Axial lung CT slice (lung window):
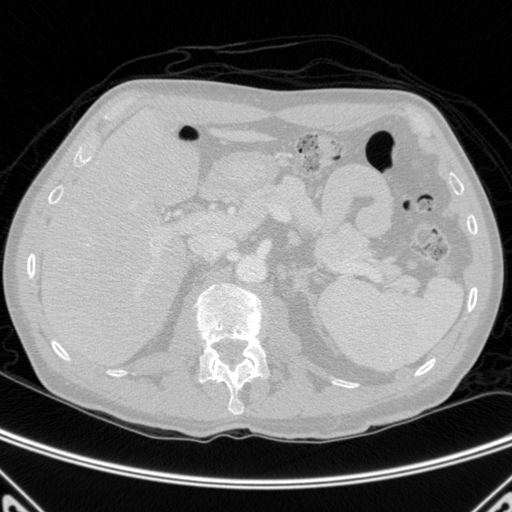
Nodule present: no